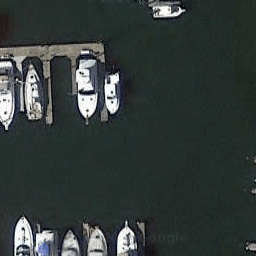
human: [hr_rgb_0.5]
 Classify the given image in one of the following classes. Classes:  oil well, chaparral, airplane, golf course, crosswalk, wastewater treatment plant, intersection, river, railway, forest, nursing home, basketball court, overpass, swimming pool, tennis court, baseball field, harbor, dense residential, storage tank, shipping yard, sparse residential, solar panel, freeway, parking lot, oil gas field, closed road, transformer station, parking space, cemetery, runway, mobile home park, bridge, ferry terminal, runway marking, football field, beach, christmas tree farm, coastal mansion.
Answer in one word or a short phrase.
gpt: harbor